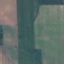
Label: AnnualCrop